Question: I custom my forward-word as vim-like 'w' follow <URL>, this works fine except that M-S-f no longer selects text.
So, I write the function:
'''
(defun forward-to-word-with-selection (arg)
(interactive "p")
(if (not (eq last-command 'forward-to-word-with-selection))
(progn (message "Mark Set")
(set-mark-command))
(forward-to-word arg)))
(global-set-key (kbd "M-F") 'forward-to-word-with-selection)
'''
But, I got a messy error:

Then I run this function step-by-step(with C-c C-e, any other better debug approach is well come, since I'm newbie to elisp), this error due to the (set-mark-command).
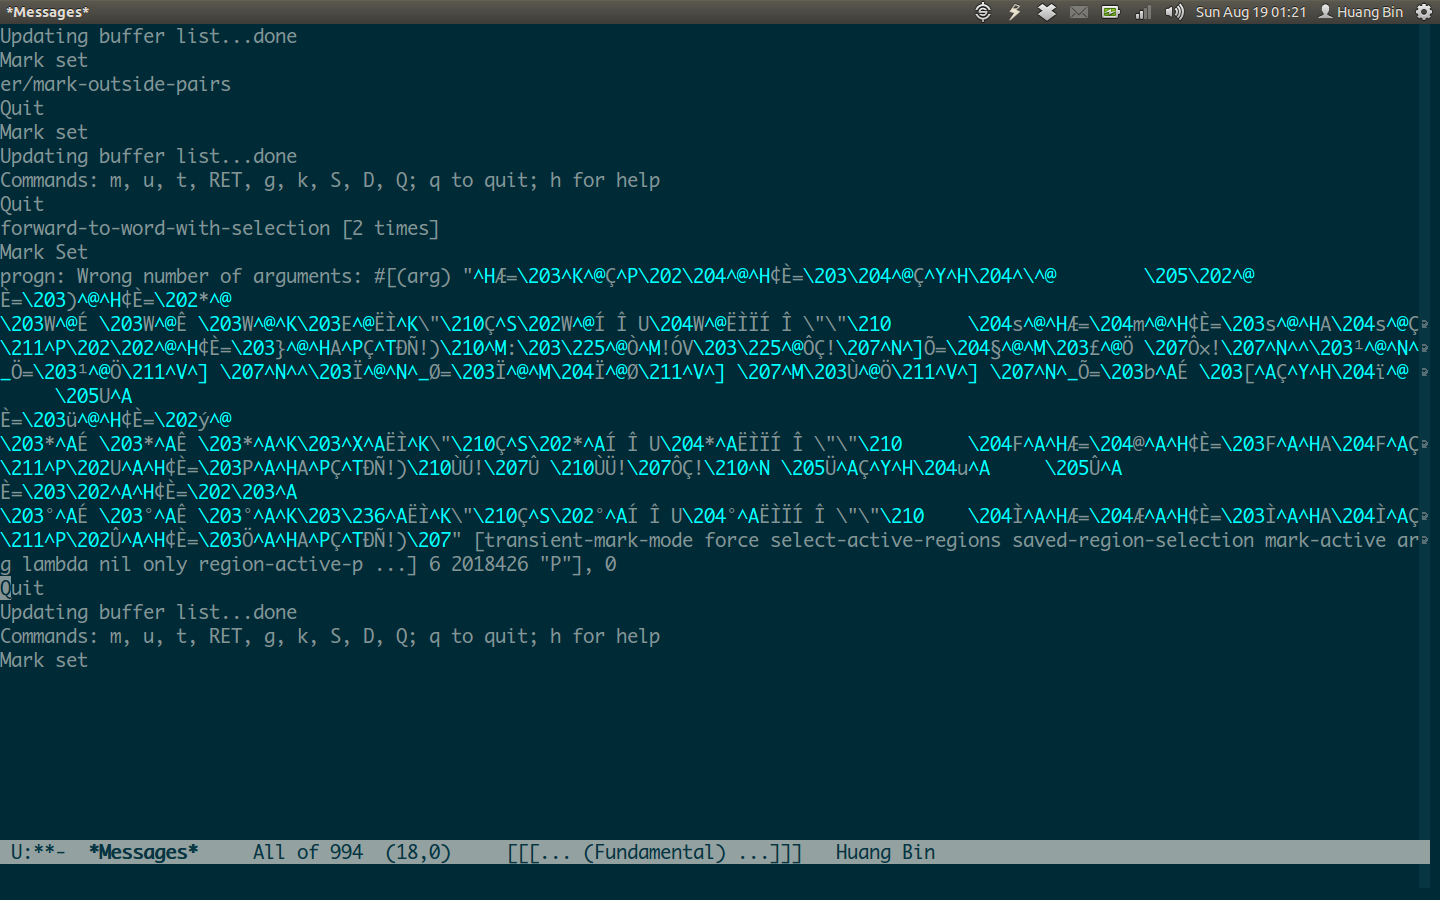
Answer: You don't want to manipulate the mark yourself. Just specify "^" to interactive. I've filed a bug with patch to fix it in Emacs, but you can define your own wrapper:
'''
(defun forward-to-word-w (arg)
"wrapper to work with shift-select-mode"
(interactive "^p")
(forward-to-word arg))
'''